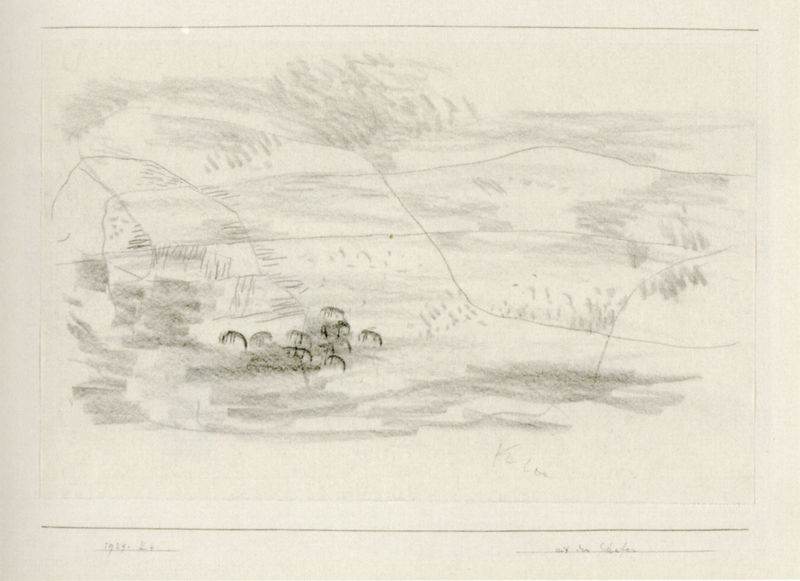
Titel: Mit den Schafen, 1929, 14
Künstler: Paul Klee
Standort: Bern
Institution: Zentrum Paul Klee
Schlagwörter: felsen, gemälde, himmel, weiß, wolken, bäume, landschaft, grau, schwarz, skizze, zeichnung, gebäude, gras, tiere, wiese, malerei, bild, signatur, feld, felder, häuser, weide, wege, wiesen, pferde, umrisse, dorf, herde, linien, vogelperspektive, striche, umriss, kohle, schwarzweiss, schraffur, schraffiert, bleistift, entwurf, bleistiftzeichnung, grua, grenzen, wies, verblasst, feldgrenzen